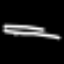
Label: line